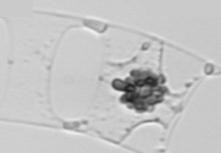
Label: Eucampia